Question: I am running a Python program and I want to pipe the output to file. So in python this command is
'''
"python myfile.py > output.txt"
'''
I'm running the program via pydev in Eclipse, how can I pass in the parameter "'> output.txt'" to the run configuration within Eclipse ? There does not seem to be this option :

When I try as above I receive the error :
'''
C:\Python27\python.exe: can't open file 'output.txt': [Errno 2] No such file or directory
'''
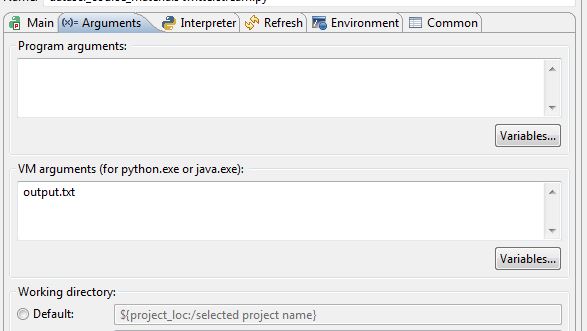
Answer: Go to the Run configuration of your project -> Open "Common" tab -> find the "Standard input and output" tab. Check "File" and select the file where you want the output to go.